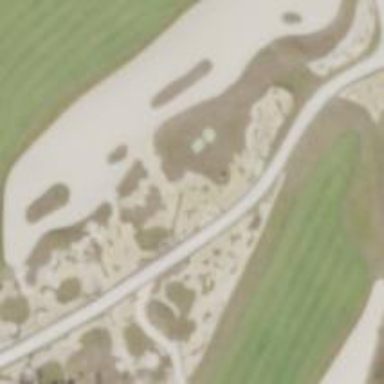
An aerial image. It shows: Golf bunker.